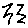
Label: zigzag